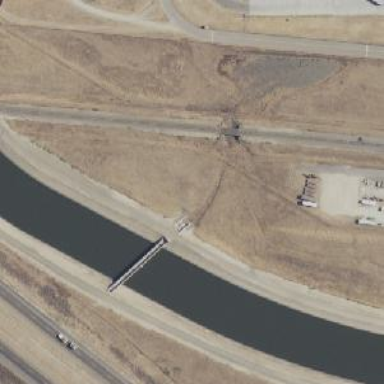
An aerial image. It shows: Aqueduct bridge.